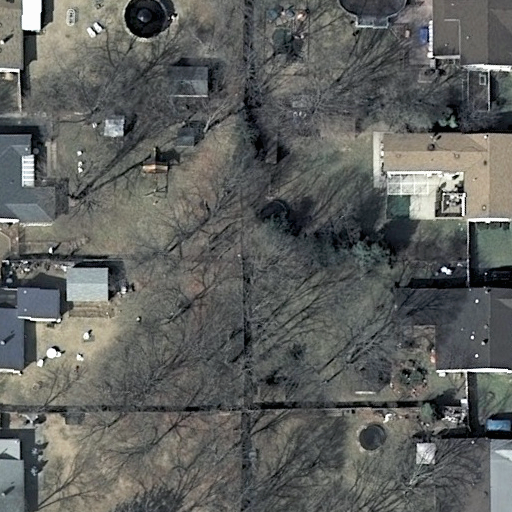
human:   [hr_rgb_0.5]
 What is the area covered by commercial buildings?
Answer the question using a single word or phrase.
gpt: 0m2

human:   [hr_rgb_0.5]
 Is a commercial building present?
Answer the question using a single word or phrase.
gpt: no

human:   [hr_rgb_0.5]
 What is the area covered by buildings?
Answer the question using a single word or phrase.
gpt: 549m2

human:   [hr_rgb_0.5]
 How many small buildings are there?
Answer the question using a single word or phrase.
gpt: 8

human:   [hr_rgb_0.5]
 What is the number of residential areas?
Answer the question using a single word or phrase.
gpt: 1

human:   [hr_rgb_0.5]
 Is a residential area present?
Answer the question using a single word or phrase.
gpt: yes

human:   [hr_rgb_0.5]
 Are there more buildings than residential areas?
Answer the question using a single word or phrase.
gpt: yes

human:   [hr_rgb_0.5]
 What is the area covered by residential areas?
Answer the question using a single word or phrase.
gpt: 10599m2

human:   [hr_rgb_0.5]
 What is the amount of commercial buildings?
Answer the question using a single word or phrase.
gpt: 0

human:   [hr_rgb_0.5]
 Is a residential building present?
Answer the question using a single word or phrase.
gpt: yes

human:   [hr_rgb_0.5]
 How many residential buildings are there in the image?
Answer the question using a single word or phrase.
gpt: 8

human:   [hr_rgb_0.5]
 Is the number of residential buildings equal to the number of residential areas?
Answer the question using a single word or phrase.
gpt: no

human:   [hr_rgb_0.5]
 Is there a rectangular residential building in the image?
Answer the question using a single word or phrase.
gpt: yes

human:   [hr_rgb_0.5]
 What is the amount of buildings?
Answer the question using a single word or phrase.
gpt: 10

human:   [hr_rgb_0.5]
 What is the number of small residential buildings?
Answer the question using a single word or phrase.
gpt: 6

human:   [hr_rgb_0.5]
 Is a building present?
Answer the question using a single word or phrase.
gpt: yes

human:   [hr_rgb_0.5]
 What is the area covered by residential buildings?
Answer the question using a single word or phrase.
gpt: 444m2

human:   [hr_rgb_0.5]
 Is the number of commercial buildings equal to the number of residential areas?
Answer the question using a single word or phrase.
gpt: no

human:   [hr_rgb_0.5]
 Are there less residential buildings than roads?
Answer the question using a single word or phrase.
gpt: no

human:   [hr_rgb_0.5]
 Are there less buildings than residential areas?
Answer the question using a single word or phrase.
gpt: no

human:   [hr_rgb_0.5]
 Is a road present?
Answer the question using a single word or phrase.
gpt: no

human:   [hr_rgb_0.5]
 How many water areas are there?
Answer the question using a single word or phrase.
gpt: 0

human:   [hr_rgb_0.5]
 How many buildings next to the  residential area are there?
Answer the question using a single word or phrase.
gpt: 10

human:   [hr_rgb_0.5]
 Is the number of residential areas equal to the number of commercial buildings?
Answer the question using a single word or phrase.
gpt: no

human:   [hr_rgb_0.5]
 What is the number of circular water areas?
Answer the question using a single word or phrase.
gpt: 0

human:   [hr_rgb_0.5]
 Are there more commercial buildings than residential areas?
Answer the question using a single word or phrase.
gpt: no

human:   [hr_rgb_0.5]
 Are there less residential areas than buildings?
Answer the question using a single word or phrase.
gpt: yes

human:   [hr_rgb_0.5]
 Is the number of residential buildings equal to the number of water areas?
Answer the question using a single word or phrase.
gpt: no

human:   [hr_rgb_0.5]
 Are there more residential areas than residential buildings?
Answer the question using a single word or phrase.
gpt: no

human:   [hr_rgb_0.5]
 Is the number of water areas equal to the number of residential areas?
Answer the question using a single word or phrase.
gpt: no

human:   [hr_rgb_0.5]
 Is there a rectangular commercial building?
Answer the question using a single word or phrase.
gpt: no

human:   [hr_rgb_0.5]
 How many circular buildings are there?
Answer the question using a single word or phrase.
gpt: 0

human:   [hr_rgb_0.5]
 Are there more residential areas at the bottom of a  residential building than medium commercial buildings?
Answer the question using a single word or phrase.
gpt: no

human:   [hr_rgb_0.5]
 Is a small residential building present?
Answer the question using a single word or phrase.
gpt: yes

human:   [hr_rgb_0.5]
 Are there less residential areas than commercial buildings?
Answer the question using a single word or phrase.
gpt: no

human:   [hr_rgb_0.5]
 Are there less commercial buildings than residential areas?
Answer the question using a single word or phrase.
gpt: yes

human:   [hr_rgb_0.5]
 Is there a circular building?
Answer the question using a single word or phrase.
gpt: no

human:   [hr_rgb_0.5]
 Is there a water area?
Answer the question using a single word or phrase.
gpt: no

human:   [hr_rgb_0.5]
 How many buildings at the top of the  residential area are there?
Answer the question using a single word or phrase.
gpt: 0

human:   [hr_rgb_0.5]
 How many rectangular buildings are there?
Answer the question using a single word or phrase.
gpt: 7

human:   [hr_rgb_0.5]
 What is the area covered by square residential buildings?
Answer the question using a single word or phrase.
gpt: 0m2

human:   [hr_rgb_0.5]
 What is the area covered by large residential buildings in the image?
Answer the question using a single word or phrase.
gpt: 0m2

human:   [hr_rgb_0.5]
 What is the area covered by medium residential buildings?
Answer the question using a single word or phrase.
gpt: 227m2

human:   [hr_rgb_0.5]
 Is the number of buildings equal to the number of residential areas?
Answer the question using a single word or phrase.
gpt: no

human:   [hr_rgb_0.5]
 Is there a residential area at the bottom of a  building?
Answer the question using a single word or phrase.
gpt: no

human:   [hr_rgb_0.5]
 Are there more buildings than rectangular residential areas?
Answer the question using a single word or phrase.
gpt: yes

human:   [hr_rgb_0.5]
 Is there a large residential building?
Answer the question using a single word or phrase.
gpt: no

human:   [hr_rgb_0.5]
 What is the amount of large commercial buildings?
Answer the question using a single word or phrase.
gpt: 0

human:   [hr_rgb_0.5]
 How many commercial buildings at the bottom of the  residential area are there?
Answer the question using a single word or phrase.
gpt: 0

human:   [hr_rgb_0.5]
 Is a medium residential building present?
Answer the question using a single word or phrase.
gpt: yes

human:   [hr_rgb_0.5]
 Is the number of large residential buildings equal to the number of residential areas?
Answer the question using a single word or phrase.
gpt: no

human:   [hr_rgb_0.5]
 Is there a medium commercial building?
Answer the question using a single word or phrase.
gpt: no

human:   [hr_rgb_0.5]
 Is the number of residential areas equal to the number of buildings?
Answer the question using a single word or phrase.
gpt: no

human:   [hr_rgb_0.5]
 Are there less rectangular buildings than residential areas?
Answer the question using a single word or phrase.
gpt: no

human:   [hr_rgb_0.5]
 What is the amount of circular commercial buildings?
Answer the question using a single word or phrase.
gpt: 0

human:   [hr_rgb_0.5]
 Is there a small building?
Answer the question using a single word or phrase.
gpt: yes

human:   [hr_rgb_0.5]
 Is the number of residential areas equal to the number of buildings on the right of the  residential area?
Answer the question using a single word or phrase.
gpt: no

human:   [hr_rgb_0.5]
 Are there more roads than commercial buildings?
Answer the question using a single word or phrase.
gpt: no

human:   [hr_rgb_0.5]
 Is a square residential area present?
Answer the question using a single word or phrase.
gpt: no

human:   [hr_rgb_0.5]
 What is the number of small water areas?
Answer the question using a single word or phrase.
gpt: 0

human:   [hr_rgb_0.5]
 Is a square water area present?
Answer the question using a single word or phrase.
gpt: no

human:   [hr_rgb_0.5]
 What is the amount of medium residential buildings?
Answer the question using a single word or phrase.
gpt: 2

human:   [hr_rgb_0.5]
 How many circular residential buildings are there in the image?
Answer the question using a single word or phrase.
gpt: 0

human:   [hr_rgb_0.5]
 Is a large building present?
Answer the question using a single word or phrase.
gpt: no